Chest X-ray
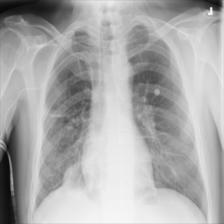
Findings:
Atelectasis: negative
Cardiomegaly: negative
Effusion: negative
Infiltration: positive
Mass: negative
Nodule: negative
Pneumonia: negative
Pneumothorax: negative
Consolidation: negative
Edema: negative
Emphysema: negative
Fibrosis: negative
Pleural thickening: negative
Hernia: negative